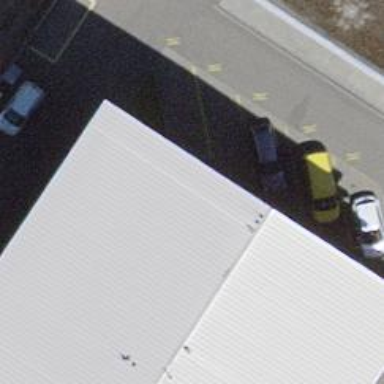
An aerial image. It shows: Car repair shop.